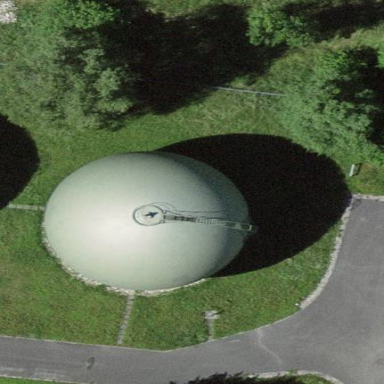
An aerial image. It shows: Gasometer building with distinctive dome-shaped roof.